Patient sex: F
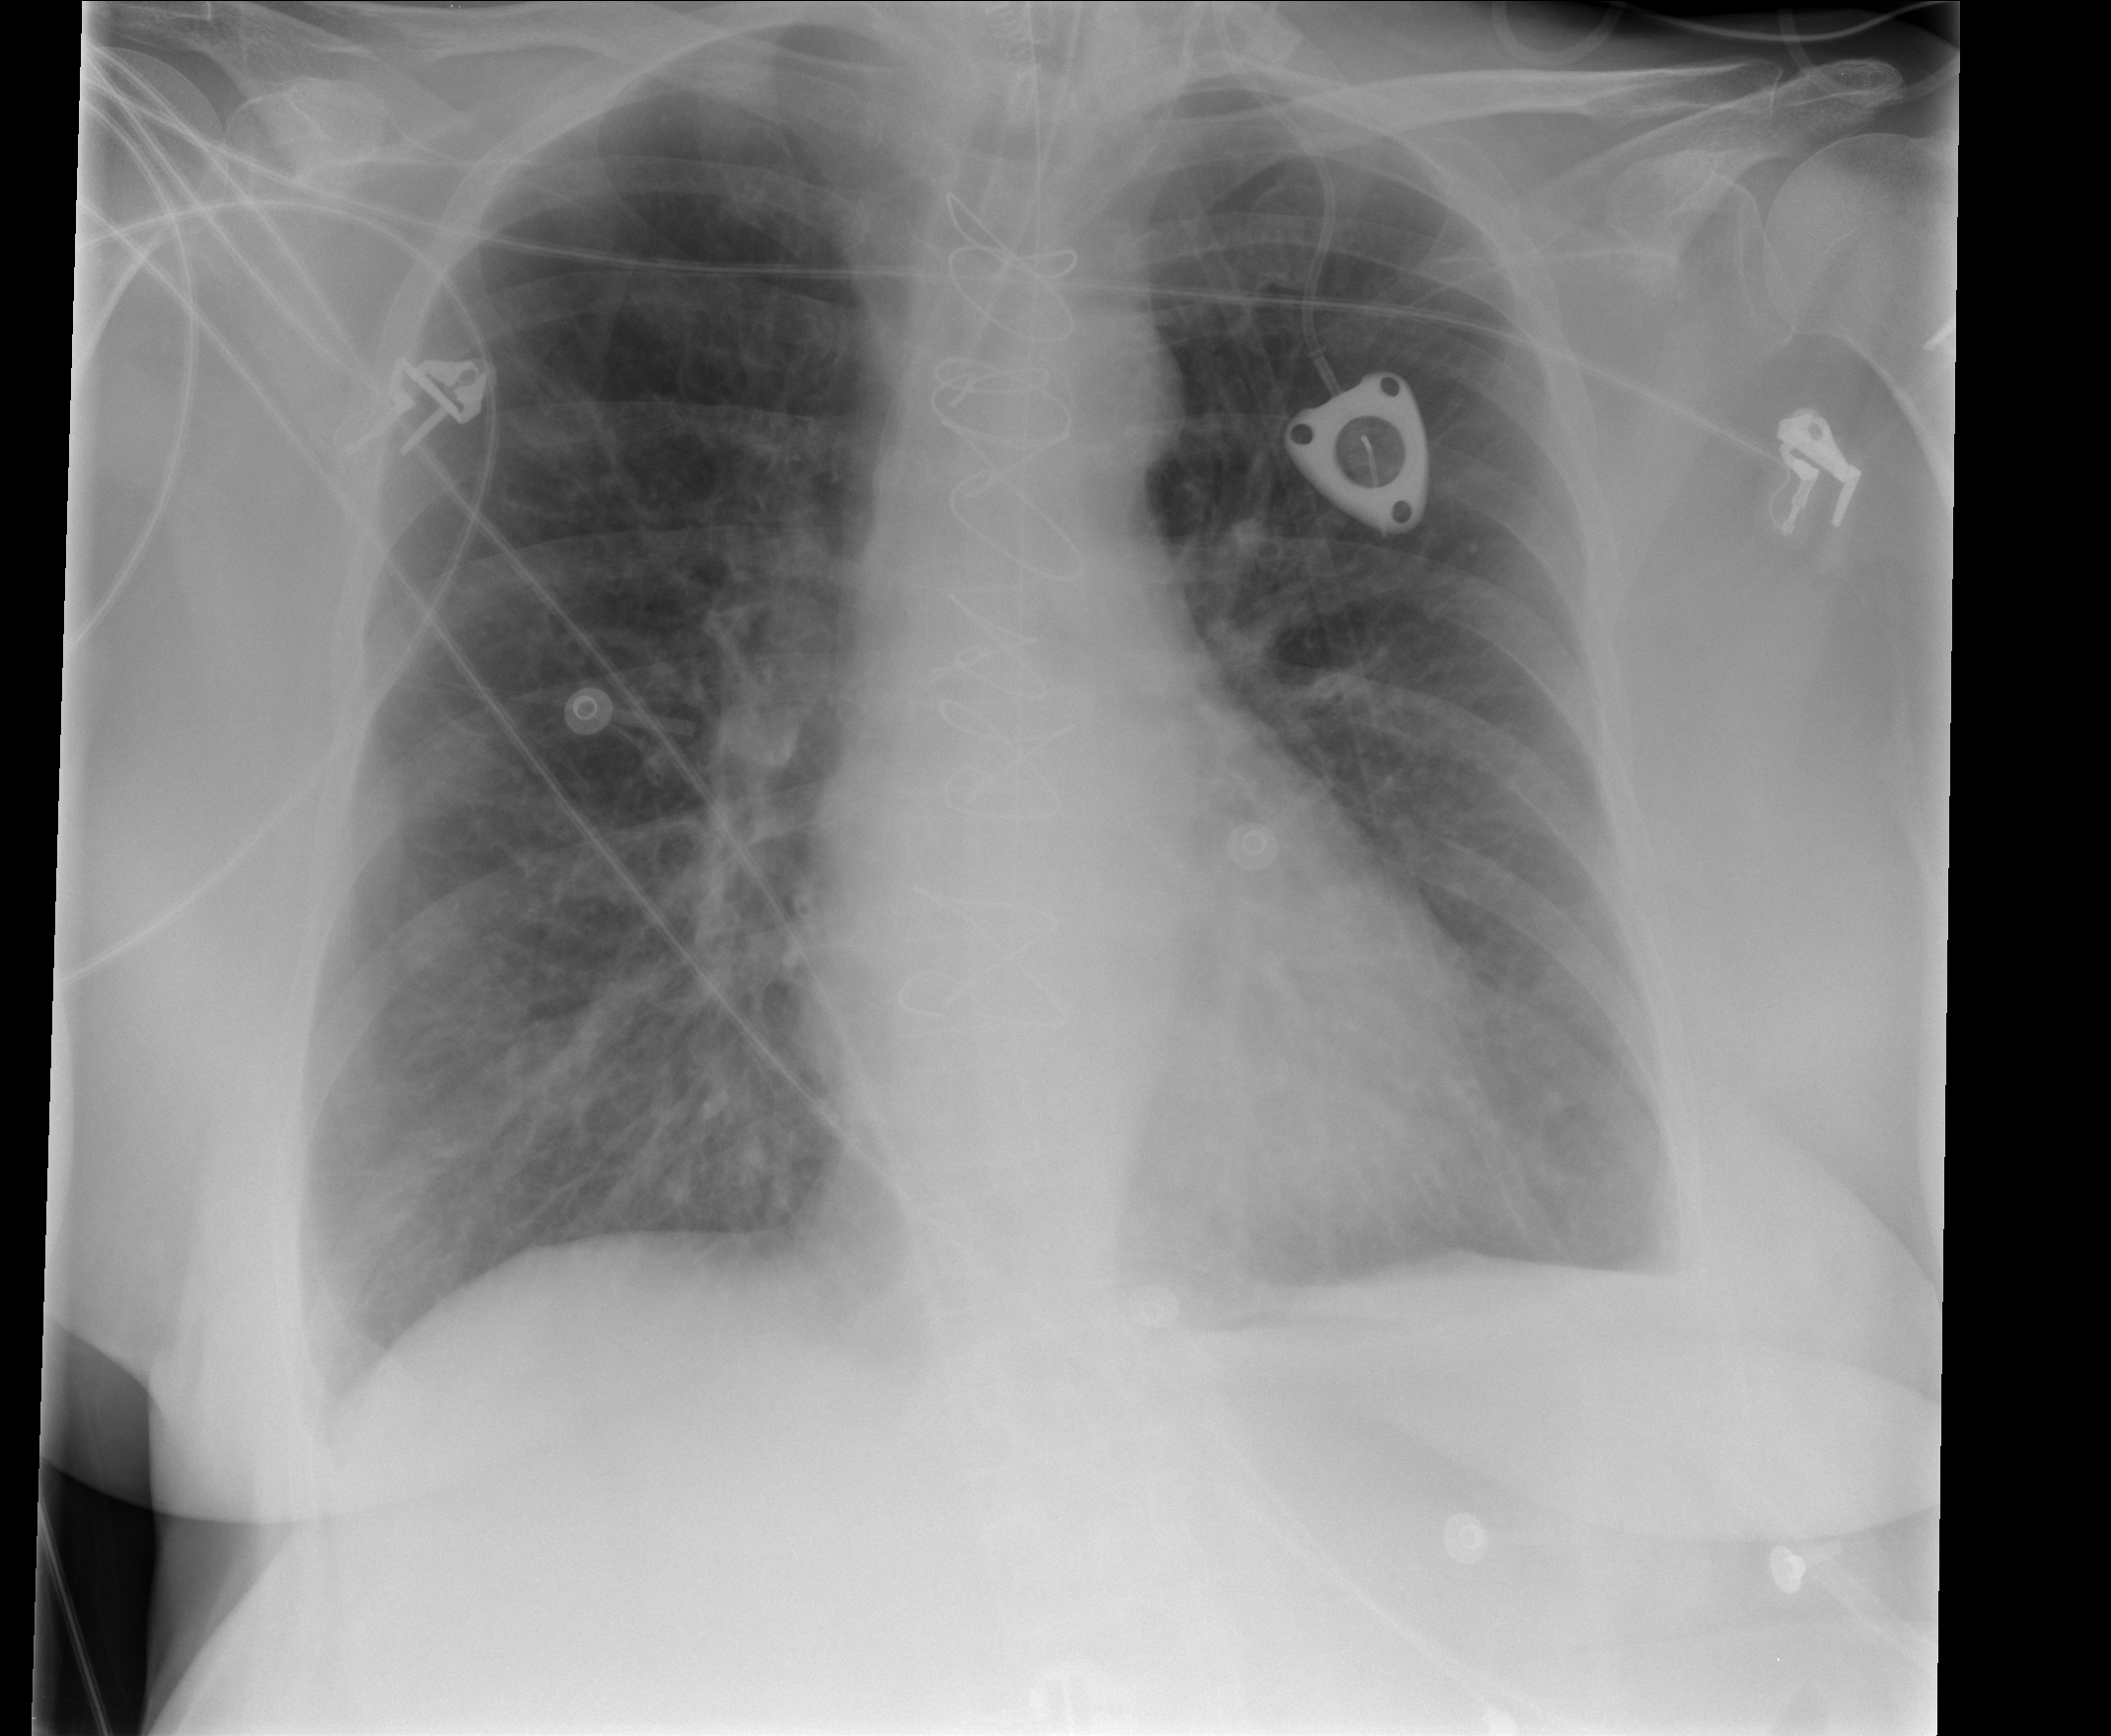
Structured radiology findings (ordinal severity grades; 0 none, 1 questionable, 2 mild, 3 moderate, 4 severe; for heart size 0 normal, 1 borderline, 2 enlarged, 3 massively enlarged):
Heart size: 0
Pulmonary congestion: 0
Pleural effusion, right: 1
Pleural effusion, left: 1
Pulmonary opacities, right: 2
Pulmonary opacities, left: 2
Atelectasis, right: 2
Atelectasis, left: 1